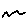
Label: zigzag